Field crop: maize
Growth stage: 2
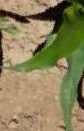
Species: maize